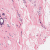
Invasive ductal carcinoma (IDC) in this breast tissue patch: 0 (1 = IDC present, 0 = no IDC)